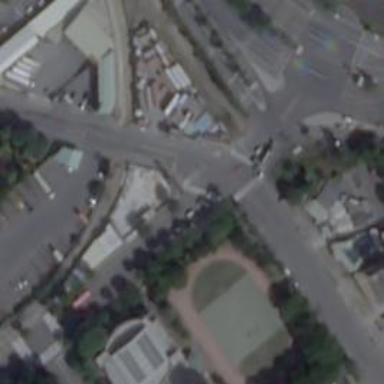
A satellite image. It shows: Marked road crossing.